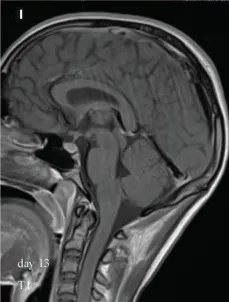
Magnetic resonance imaging (MRI) of the spinal cord during course of illness. MRI showed a longitudinally extensive transverse myelitis (LETM) of the cervical and thoracic spinal cord. In the beginning, the abnormal T2-weighted intramedullary signal hyperintensity appeared filigree, extended over more than seven vertebral segments and was most prominent in the anterior gray substance. Brain MRI was unremarkable (H,I).
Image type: radiology (mri)